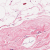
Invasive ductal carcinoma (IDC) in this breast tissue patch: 0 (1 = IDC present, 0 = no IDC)